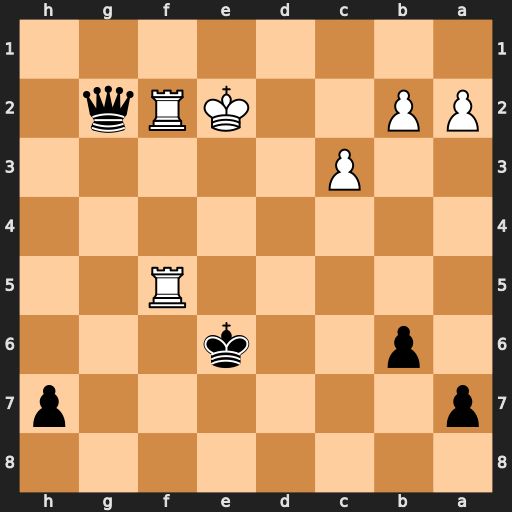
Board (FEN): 8/p6p/1p2k3/5R2/8/2P5/PP2KRq1/8
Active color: b
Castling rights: -
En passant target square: -
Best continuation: Qe4+ Kd2 Qxf5 Rxf5 Kxf5